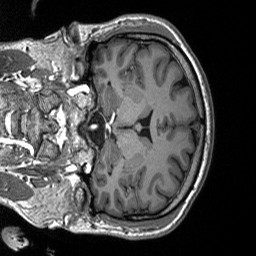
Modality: T1w
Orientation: coronal
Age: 39
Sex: male
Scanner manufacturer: siemens
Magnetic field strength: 3 T
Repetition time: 2.53 s
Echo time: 0.00219 s